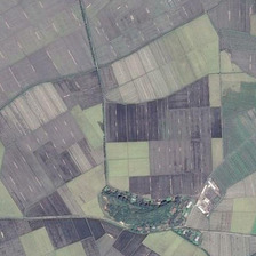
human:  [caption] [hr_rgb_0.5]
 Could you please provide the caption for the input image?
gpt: Huge farmlands were divided into several parts with different colors.

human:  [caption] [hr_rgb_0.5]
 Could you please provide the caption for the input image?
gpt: Many square farms are in various forms together.

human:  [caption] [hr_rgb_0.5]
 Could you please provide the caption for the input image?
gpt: The huge farmland was divided into several pieces of different colors.

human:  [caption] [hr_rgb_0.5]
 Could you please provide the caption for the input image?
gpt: A lot of different shapes of square farmland together.

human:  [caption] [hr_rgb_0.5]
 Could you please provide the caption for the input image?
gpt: many square agricultural land of different shapes are together.